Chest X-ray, PA view. Patient: 36 years old, sex M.
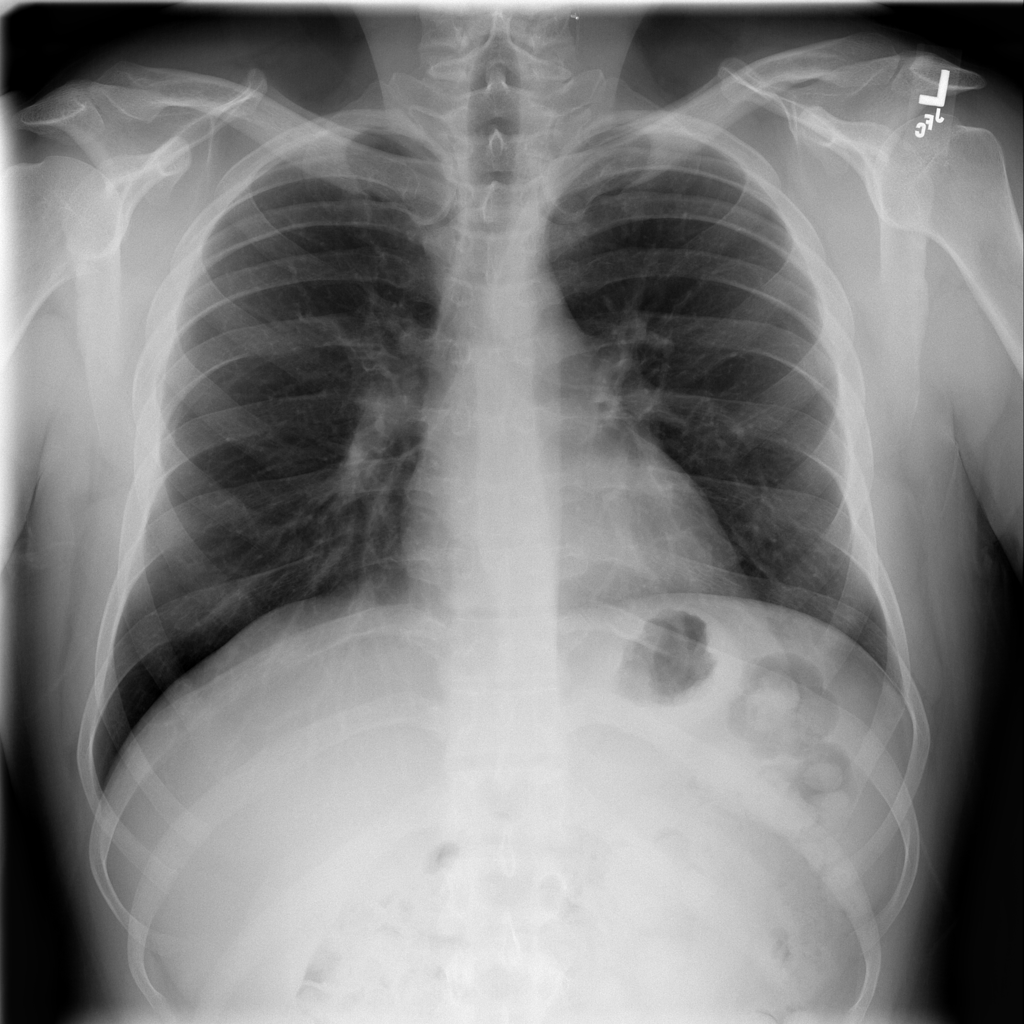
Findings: No Finding